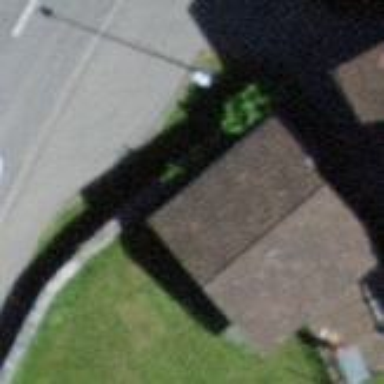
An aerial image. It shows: Barn.